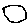
Label: hexagon